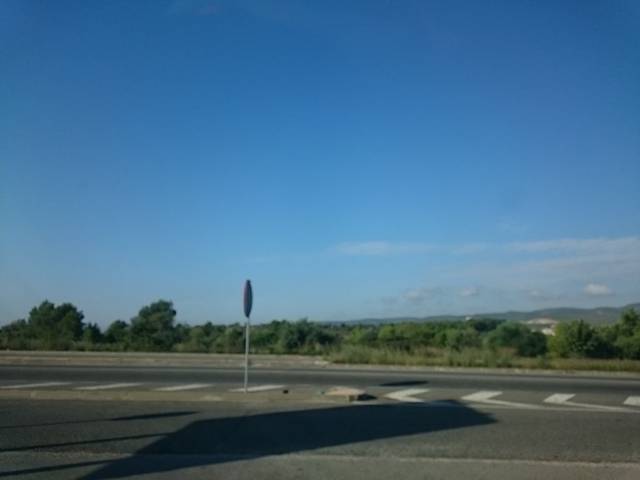
Region: Spain
Coordinates: 41.216, 1.546